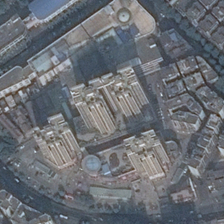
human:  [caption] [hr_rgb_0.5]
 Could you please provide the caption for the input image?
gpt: the brown is in the fanshaped area surrounded by some trees .

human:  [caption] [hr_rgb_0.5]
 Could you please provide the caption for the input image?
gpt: the brown is in the fanshaped area surrounded by some trees .

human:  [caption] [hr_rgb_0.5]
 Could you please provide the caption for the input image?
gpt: several edifices are standing by those busy roads in this prosperous commercial area .

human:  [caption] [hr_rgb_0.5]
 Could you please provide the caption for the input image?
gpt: some high rise buildings are standing in a fan shaped area enclosed by three roads .

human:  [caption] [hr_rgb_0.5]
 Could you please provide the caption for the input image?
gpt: many commercial tall buildings are in a commercial area .